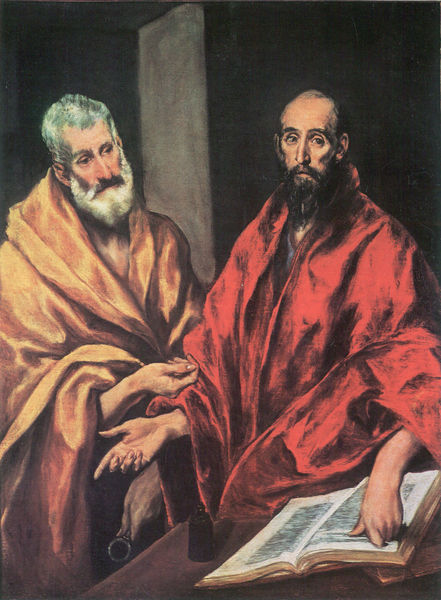
Titel: Die Hll. Petrus und Paulus
Künstler: El Greco
Standort: Stockholm
Institution: Nationalmuseum
Schlagwörter: dunkel, gemälde, hand, mann, umhang, weiß, gelb, ocker, bewegung, braun, daumen, finger, frisur, geste, glas, grau, haar, hell, hintergrund, männer, nase, ohr, orange, pfeiler, raum, schwarz, säule, tisch, tür, zimmer, blick, haus, rot, tuch, beige, malerei, alt, bart, bärte, flasche, wand, augen, bibel, blicke, bärtig, falten, halten, johannes, vollbart, bildnis, diskutieren, gelehrte, hals, hände, innenraum, portrait, porträt, öl, kirche, auge, gewand, haare, mantel, gewänder, kontrast, ohren, spanien, schrift, wangen, bücher, zwei, gewicht, kahl, ölgemälde, zwei männer, ernst, schmal, glatze, lesen, mimik, robe, durchgang, podest, zeigen, ring, becher, doppelbildnis, buch, spanisch, religion, geld, scheiben, paul, weinen, seite, text, mäntel, gestik, tinte, geheimratsecken, buchseite, seiten, wangenknochen, manierismus, karg, toga, tintoretto, mönch, diskussion, heiliger, mönche, kutten, heilige, schlüssel, lupe, jünger, heilig, el greco, petrus, purpur, heilige schrift, vollbärte, garu, glaze, kriche, zeile, markus, rotes gewand, grauhaarig, apostel, handgelenk, verkündung, evangelium, evangelisten, maniriert, lukas, bch, ter, paulus, philosophen, greco, aufschlagen, heilige scrift, peter und paul, sdfs, paardarstellung, goldenes gewand, beharrlichkeit, el greco 2 apostel, vollbrat, verborgener schlüssel, ratlos, nachdenkend